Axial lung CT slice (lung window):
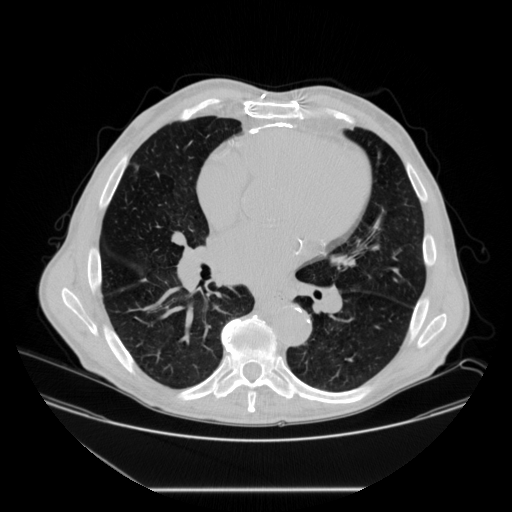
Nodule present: no